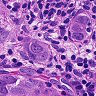
Metastatic tissue present: yes